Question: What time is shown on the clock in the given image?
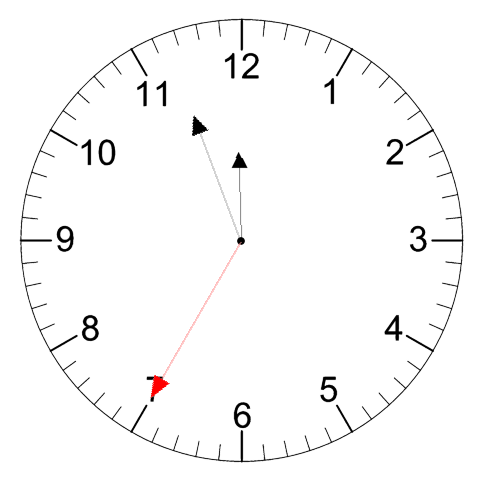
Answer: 11:56:35